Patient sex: M
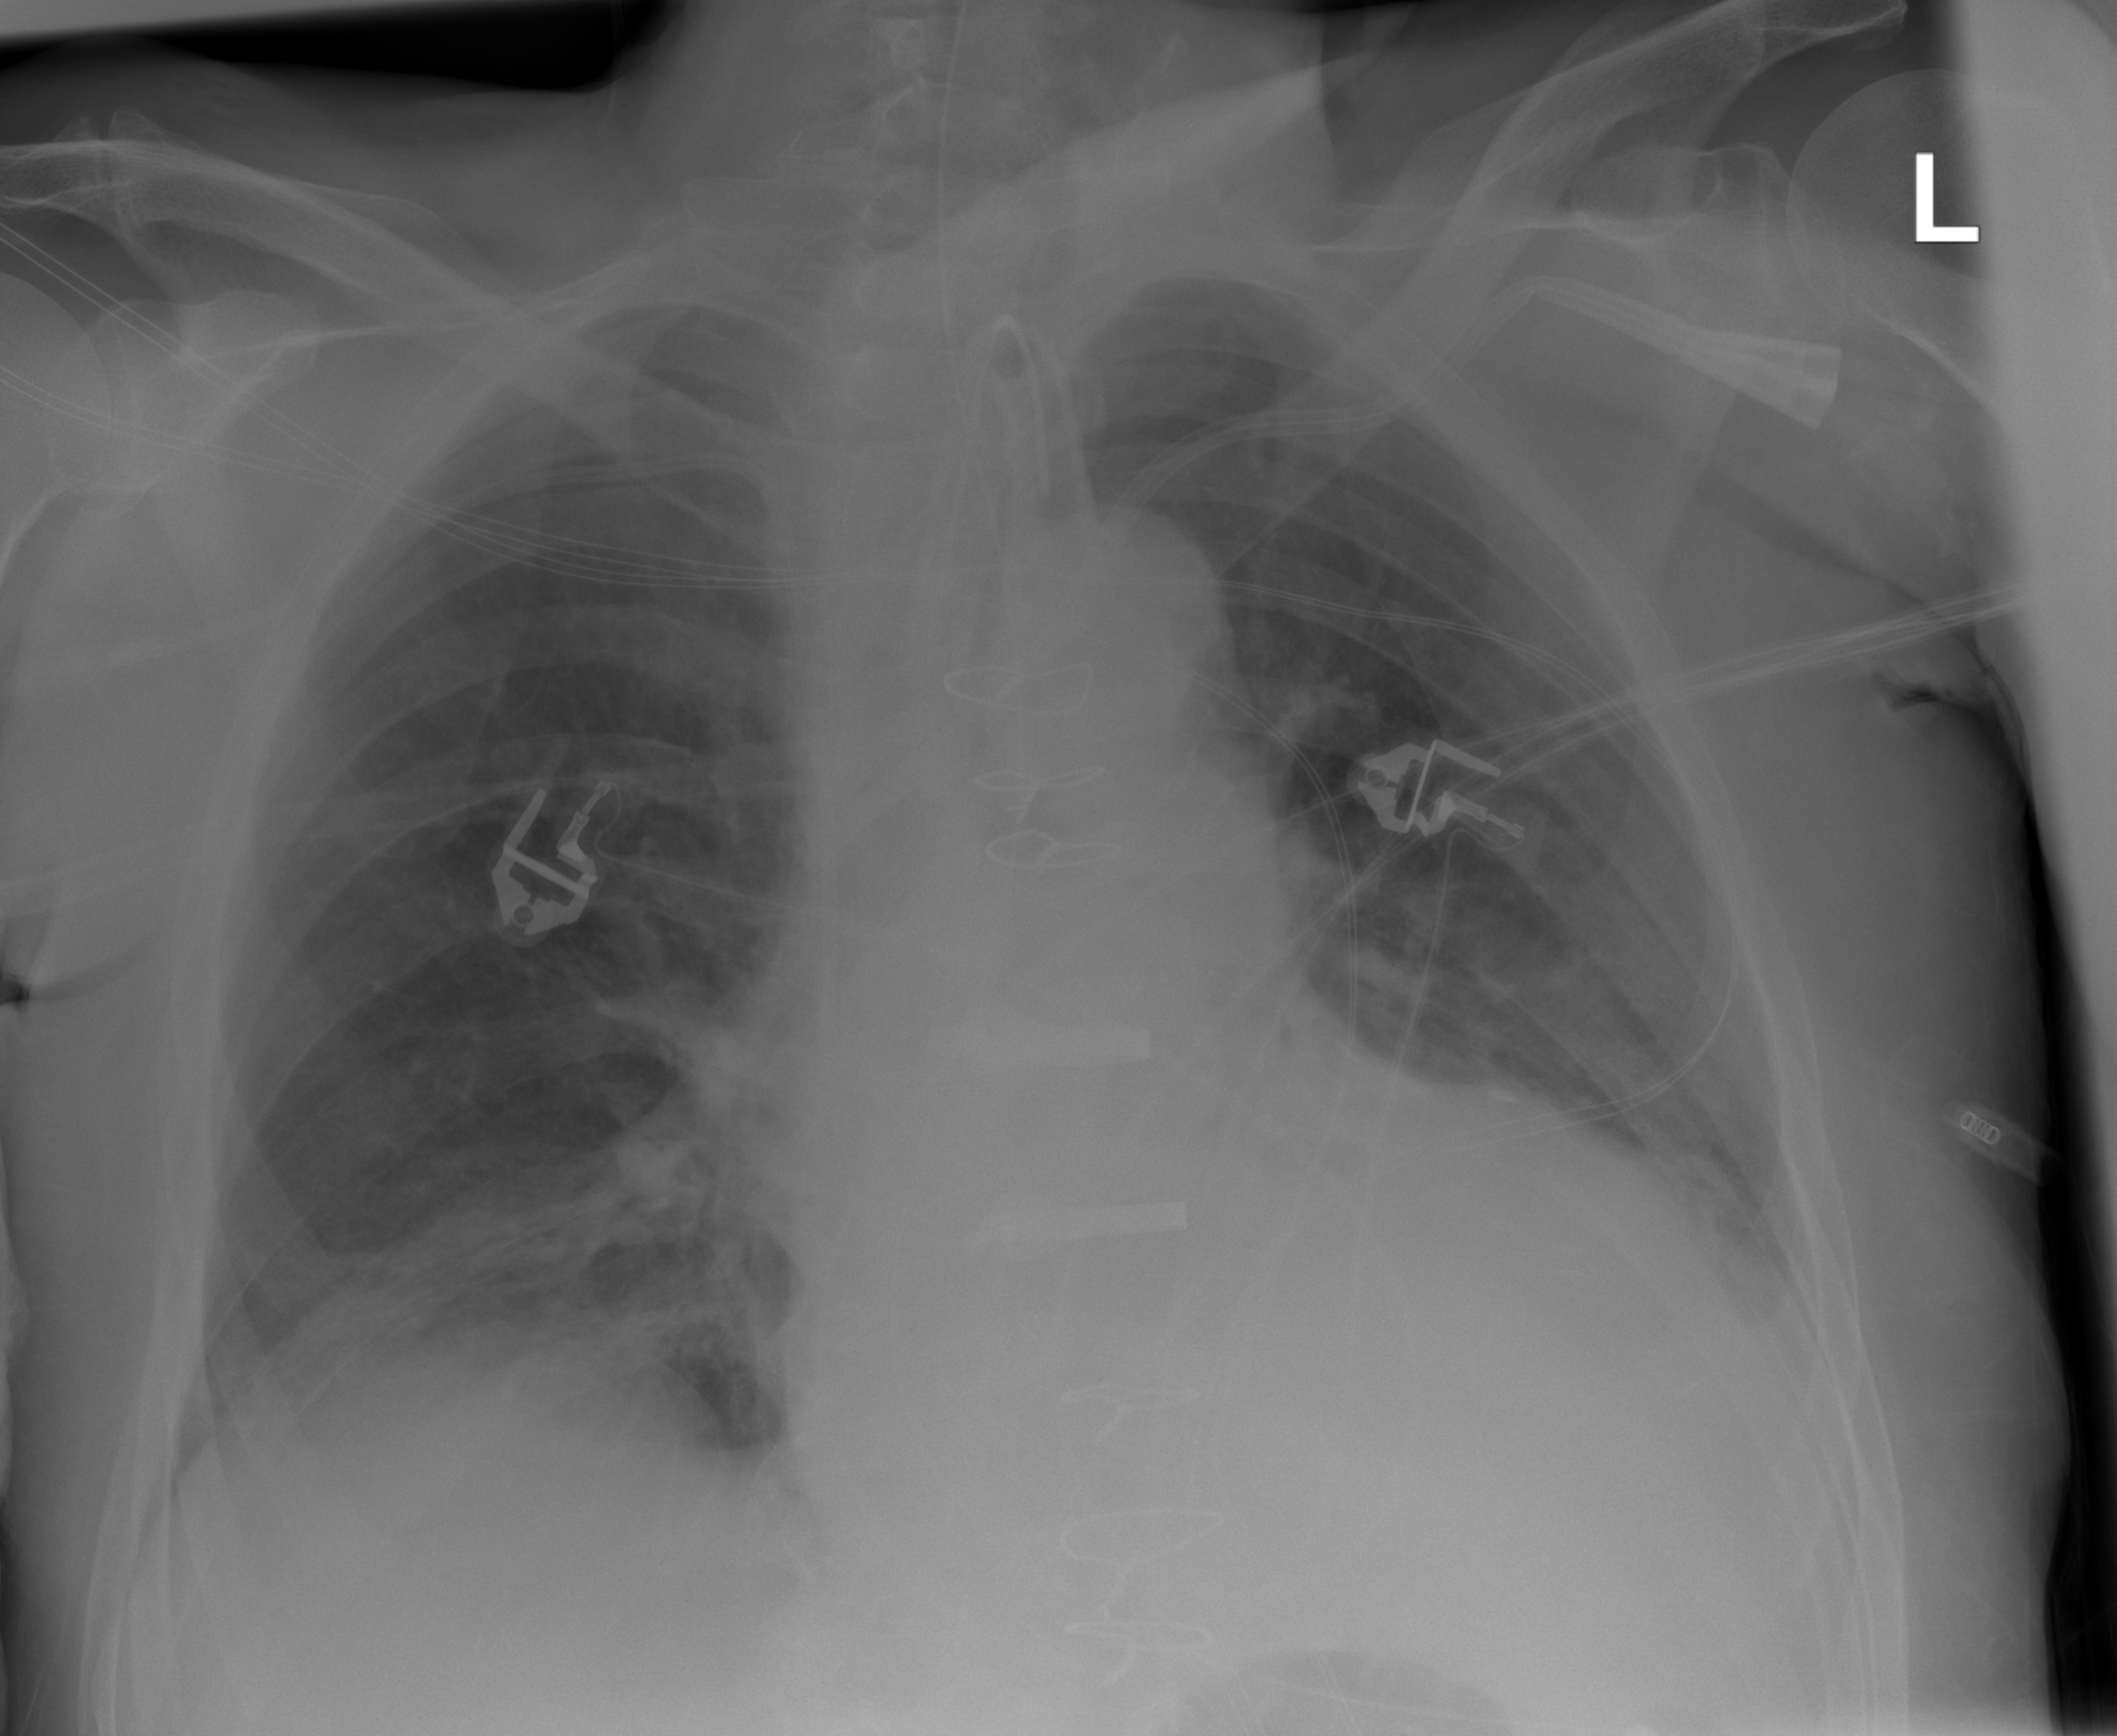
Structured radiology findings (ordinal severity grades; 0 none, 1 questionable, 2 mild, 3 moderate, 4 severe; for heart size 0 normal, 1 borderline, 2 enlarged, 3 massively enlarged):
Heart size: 2
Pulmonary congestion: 0
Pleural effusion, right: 0
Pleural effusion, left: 2
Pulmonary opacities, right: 1
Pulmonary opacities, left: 0
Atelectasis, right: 2
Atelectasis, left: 2